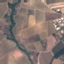
Label: PermanentCrop